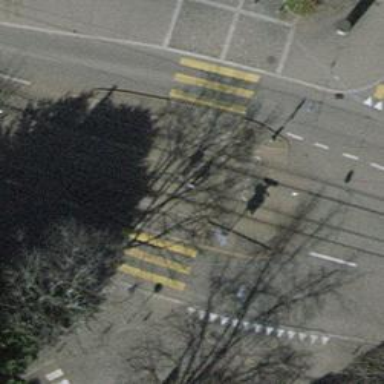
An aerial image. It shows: Kerb barrier.